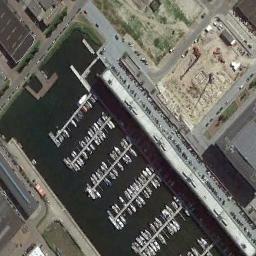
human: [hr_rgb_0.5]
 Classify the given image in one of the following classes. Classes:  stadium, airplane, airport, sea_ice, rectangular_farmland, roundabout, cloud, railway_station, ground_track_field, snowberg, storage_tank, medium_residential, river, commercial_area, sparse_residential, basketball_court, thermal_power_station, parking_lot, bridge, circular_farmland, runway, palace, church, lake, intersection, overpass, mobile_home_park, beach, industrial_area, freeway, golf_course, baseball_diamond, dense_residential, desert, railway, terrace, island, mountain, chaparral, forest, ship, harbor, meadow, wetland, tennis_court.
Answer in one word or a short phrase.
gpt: harbor